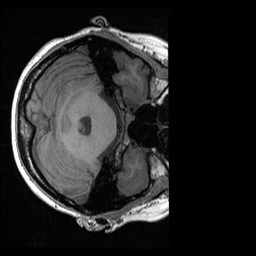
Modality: T1w
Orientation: axial
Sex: female
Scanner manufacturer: ge
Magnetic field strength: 3 T
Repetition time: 0.0064 s
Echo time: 0.00281 s